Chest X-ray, AP view. Patient: 64 years old, sex M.
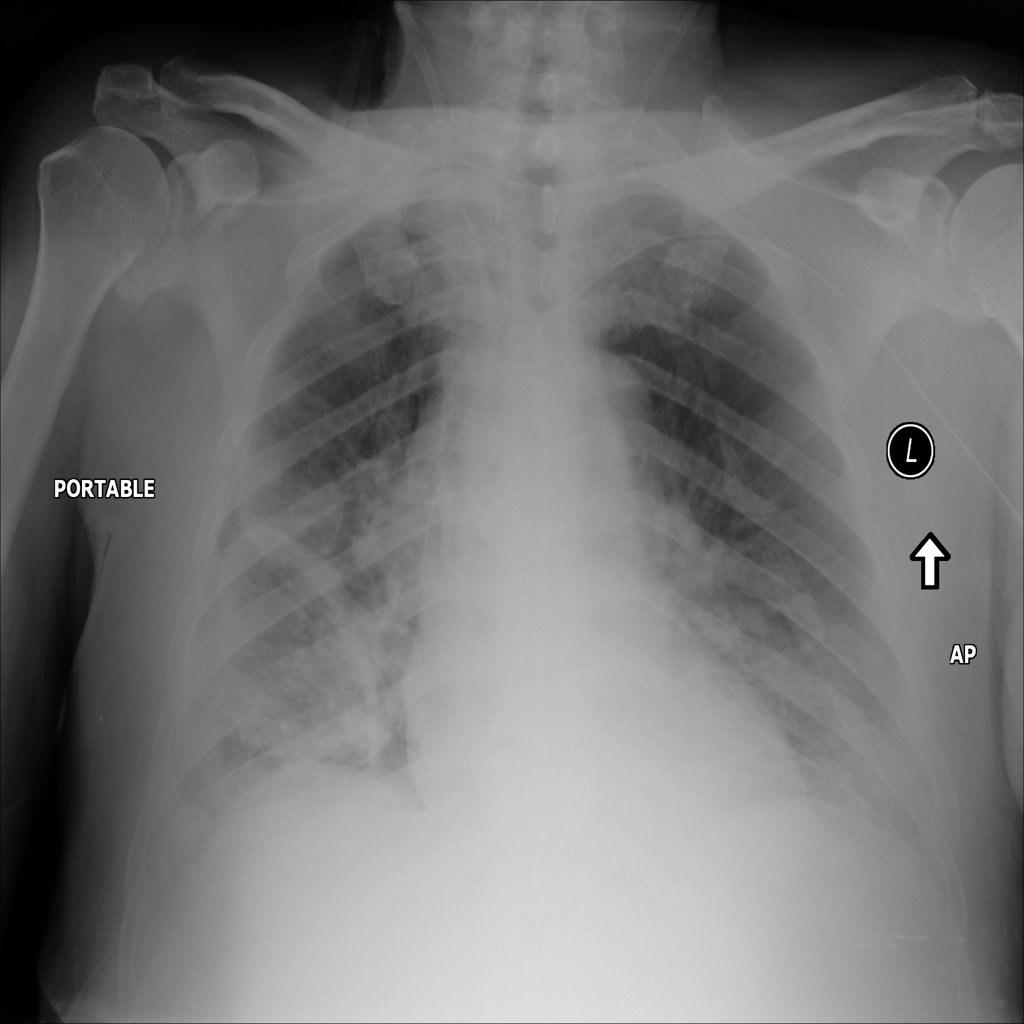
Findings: Infiltration